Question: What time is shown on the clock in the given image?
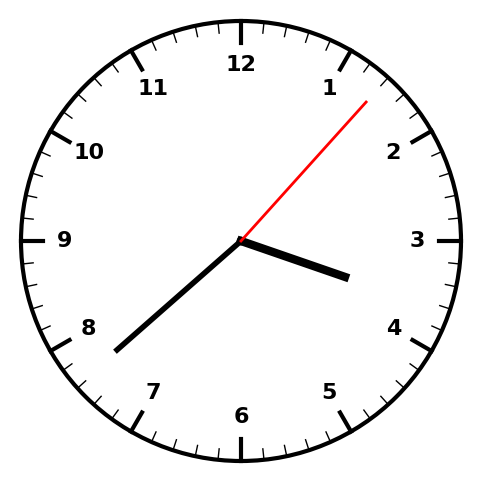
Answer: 03:38:07